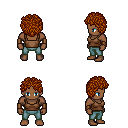
a pixel art fantasy rpg character, male body template, human, dark skin, brown pirate shirt, teal pants, brunette curly afro hairstyle, leather bracers, four views (front, back, left, right), 2x2 character sprite sheet, small pixel art, hard edges, no anti-aliasing